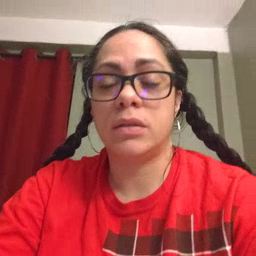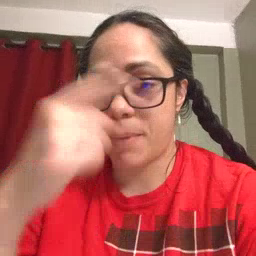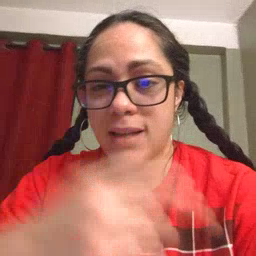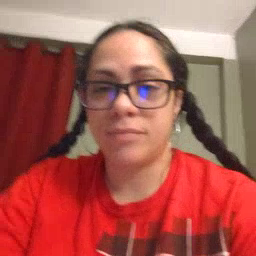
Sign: black